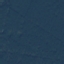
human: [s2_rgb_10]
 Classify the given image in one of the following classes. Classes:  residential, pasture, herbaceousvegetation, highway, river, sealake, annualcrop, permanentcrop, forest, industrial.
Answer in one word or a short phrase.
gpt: Forest